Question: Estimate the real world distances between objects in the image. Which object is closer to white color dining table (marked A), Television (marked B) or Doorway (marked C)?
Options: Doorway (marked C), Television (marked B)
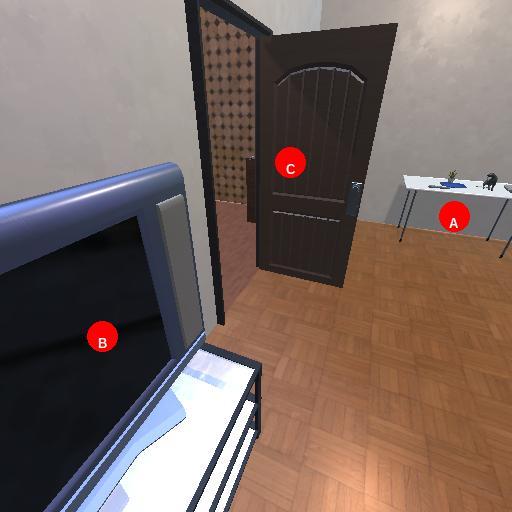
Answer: Doorway (marked C)